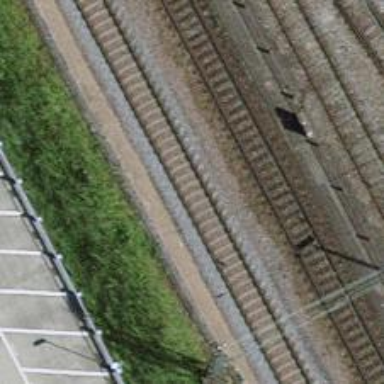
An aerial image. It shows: Railway signal.